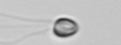
Label: flagellate